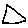
Label: triangle